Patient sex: F
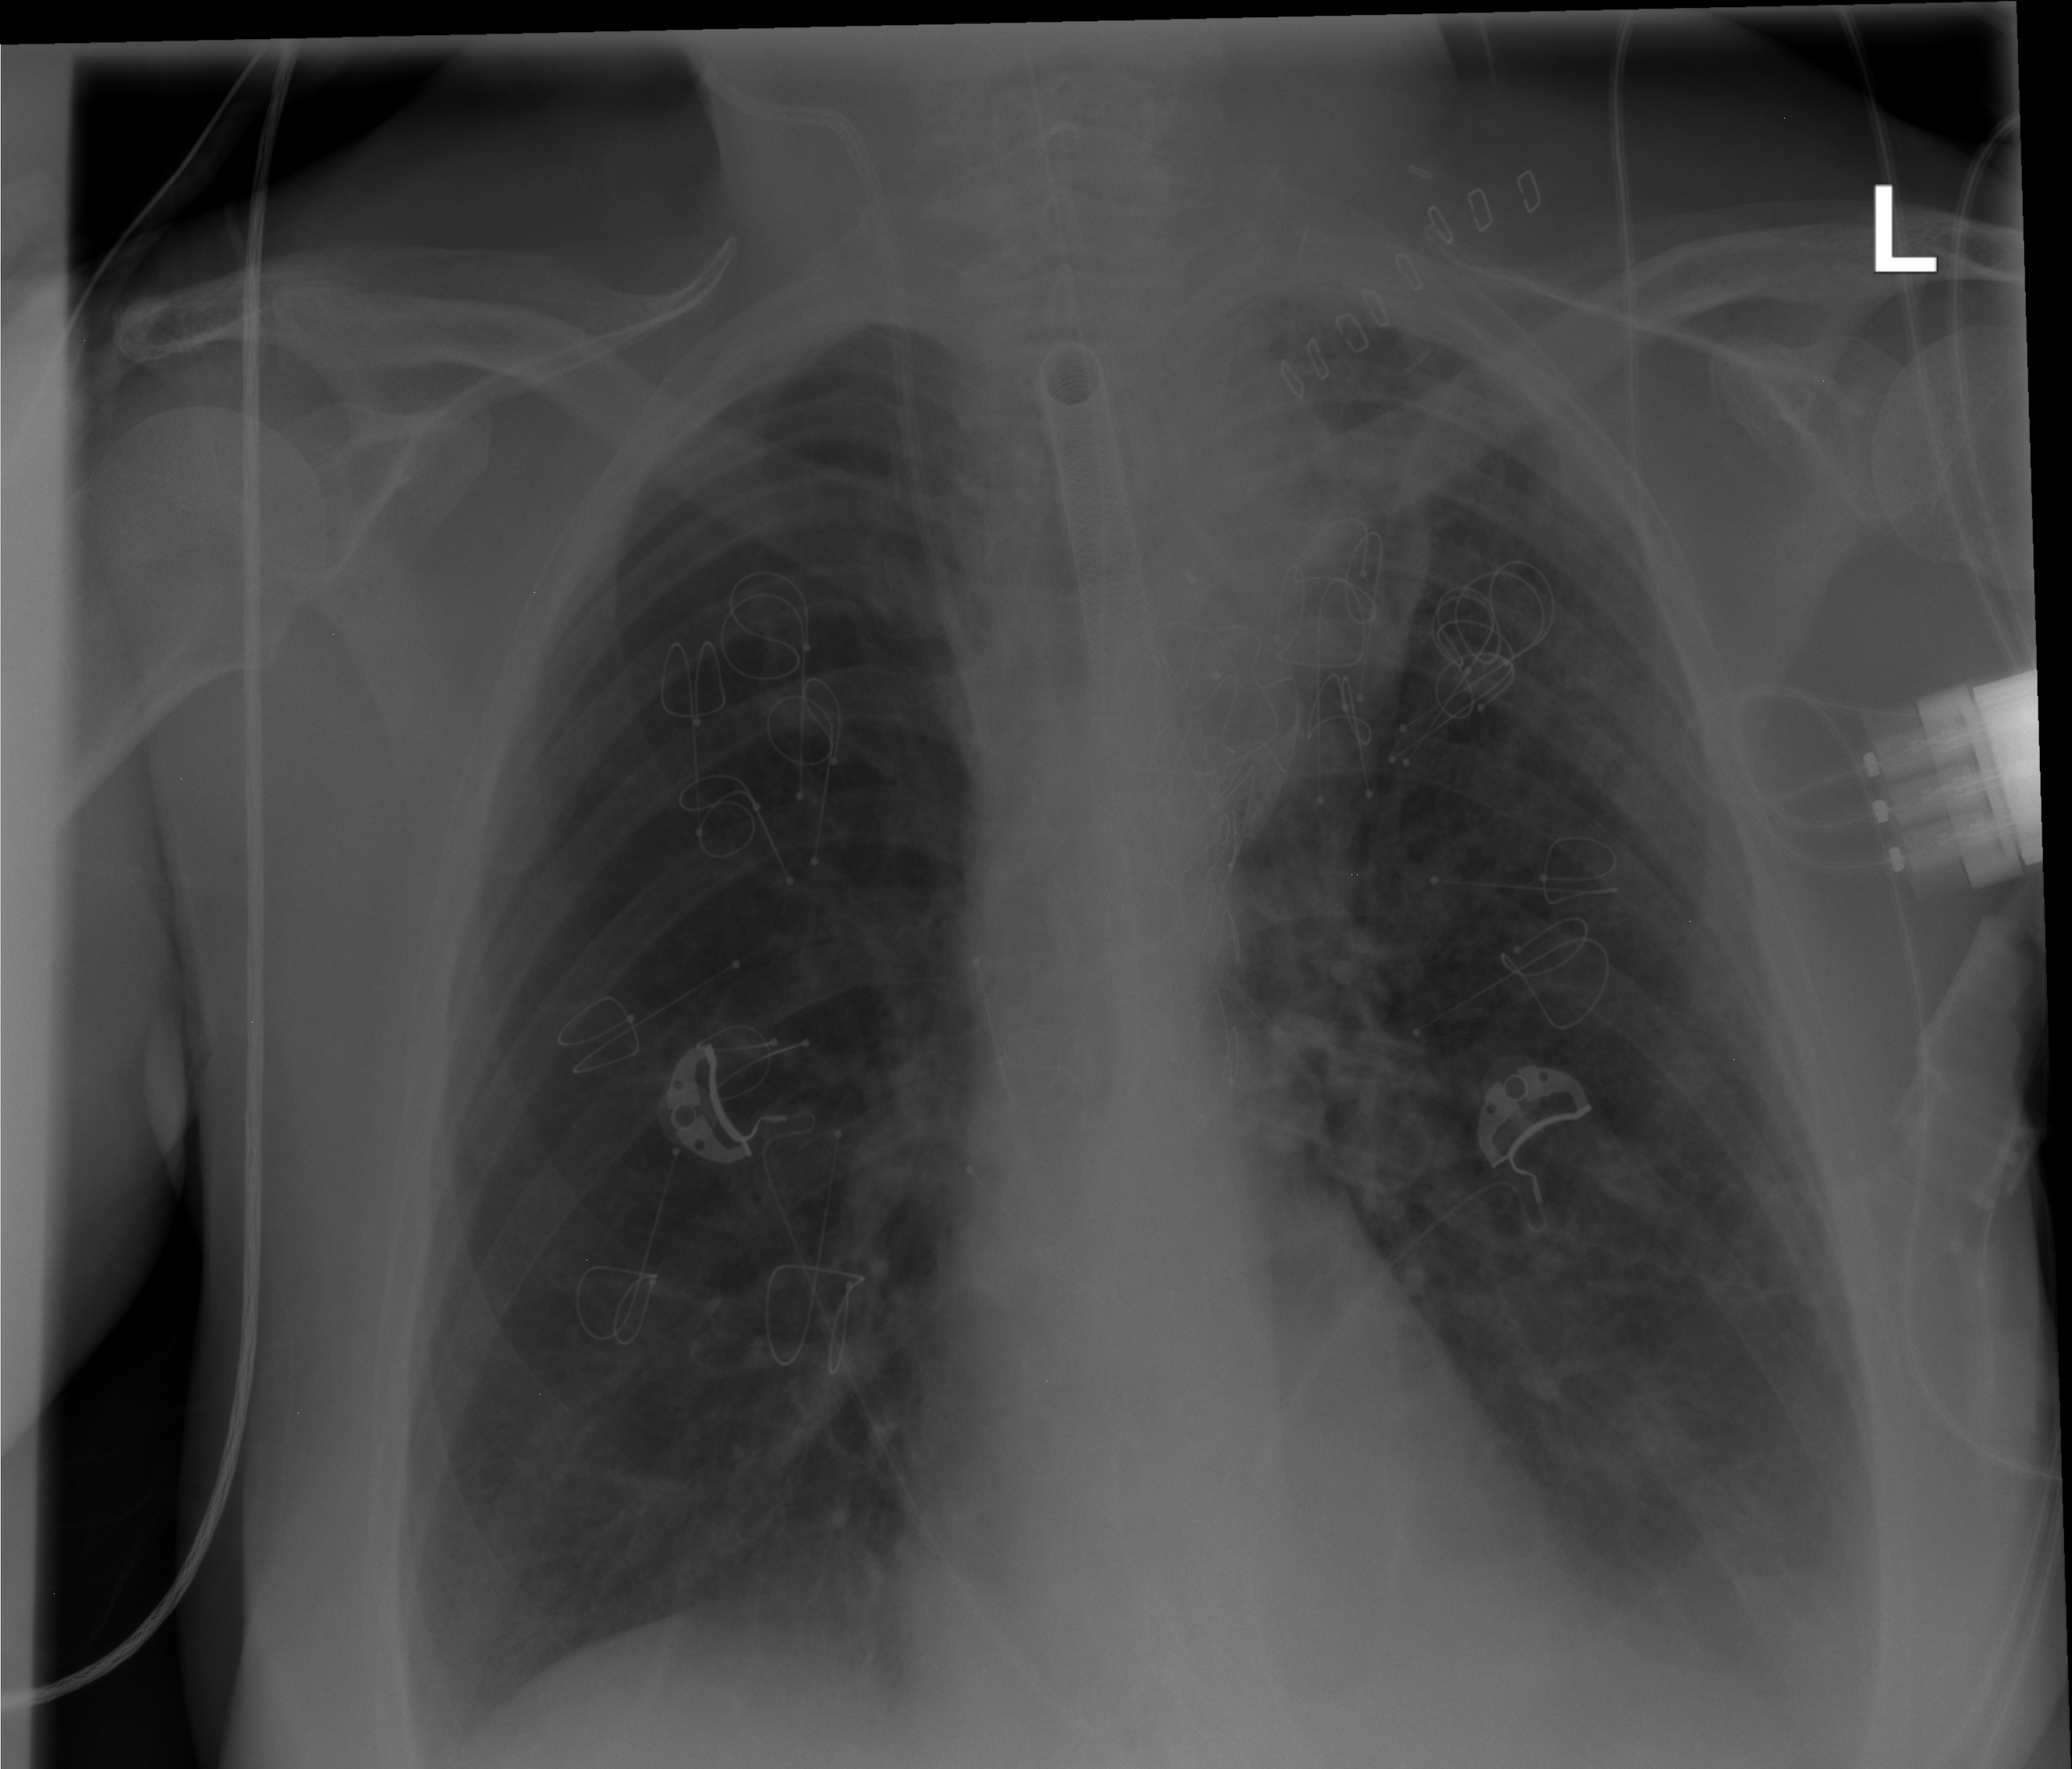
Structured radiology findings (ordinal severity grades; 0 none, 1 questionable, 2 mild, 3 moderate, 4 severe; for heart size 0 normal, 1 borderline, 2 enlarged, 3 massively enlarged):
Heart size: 0
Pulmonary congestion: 0
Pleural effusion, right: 0
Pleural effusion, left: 3
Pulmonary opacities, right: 0
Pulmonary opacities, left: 0
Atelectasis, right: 0
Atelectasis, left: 2